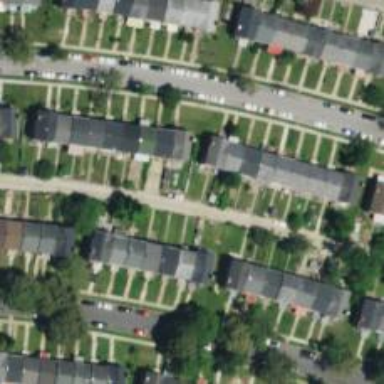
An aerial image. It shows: Neighborhood.